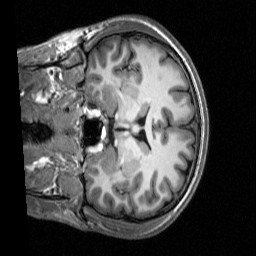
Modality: T1w
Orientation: coronal
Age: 25
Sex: male
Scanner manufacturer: siemens
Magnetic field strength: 3 T
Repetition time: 2.53 s
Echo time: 0.00277 s